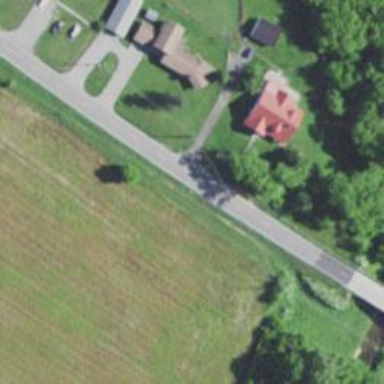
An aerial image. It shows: Asphalt road classified as trunk highway.